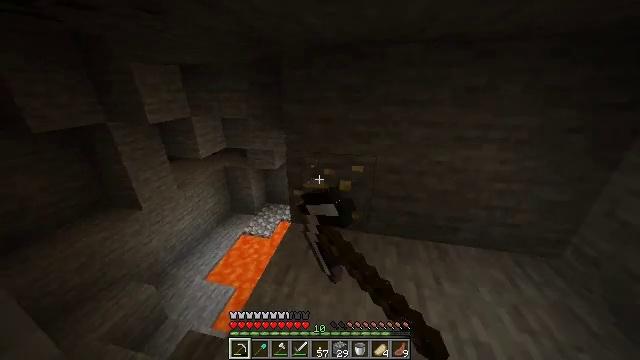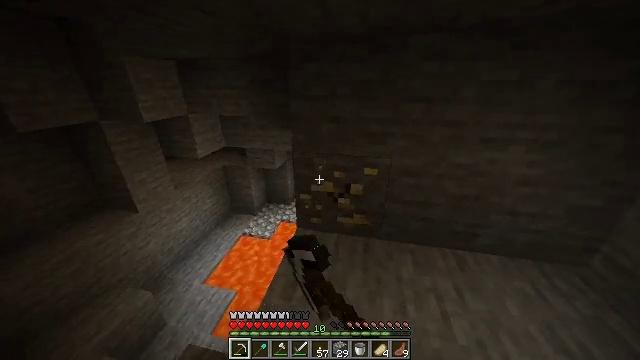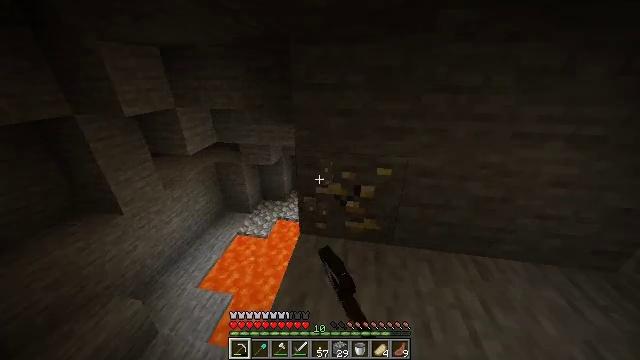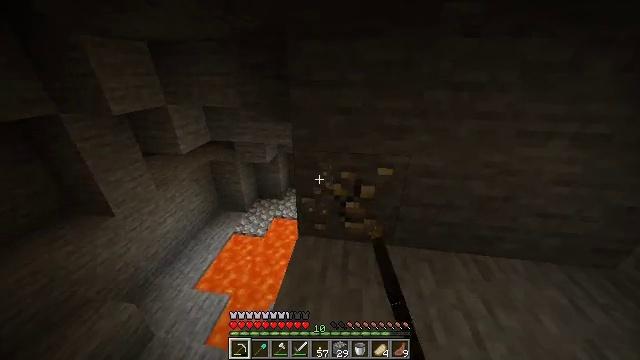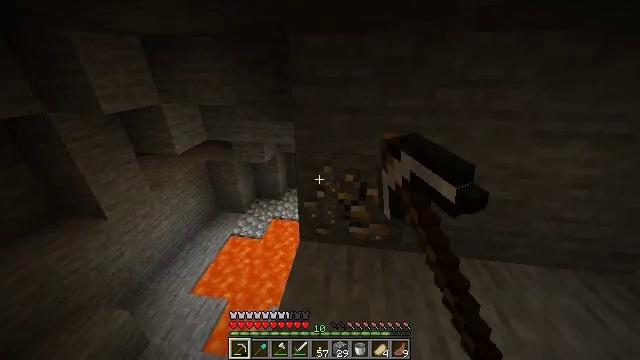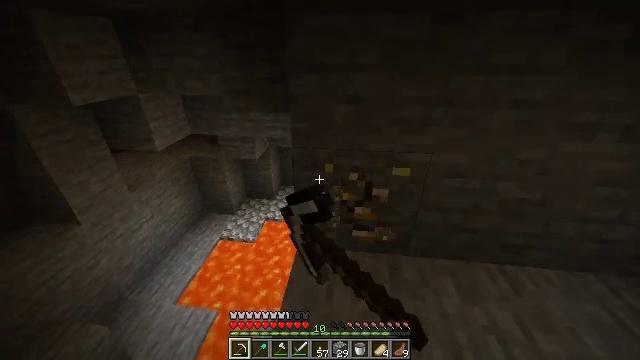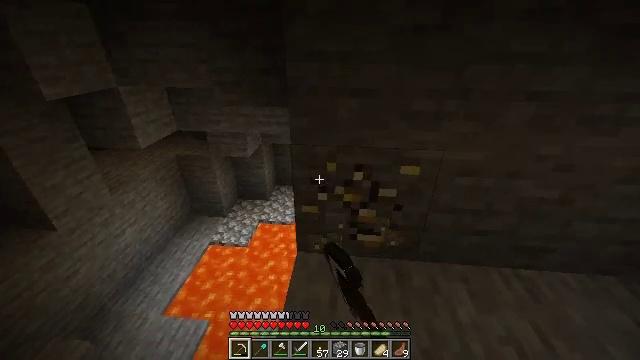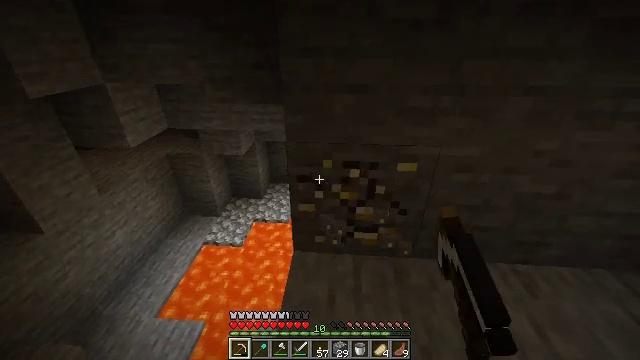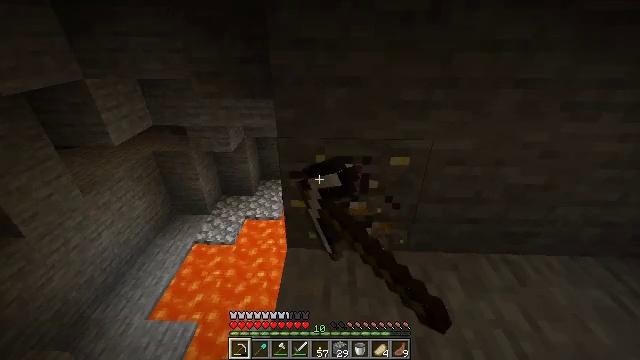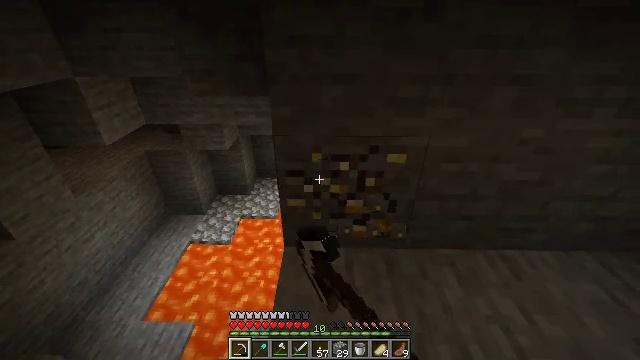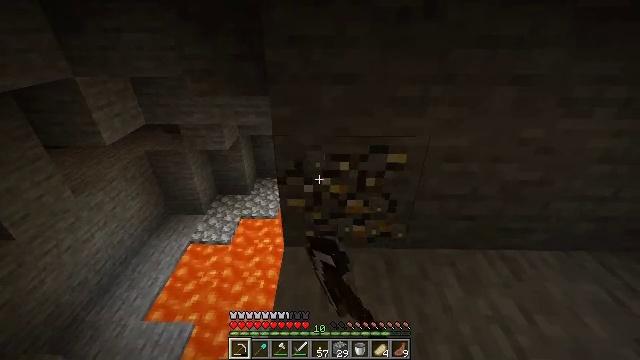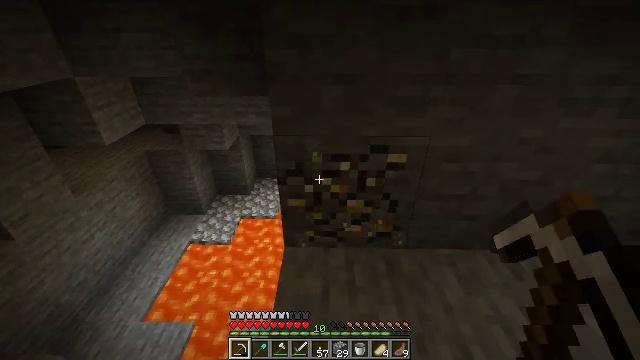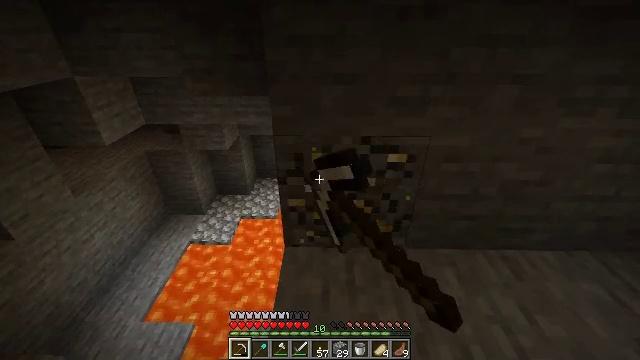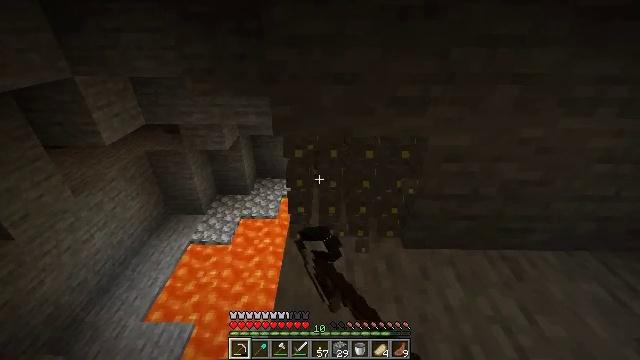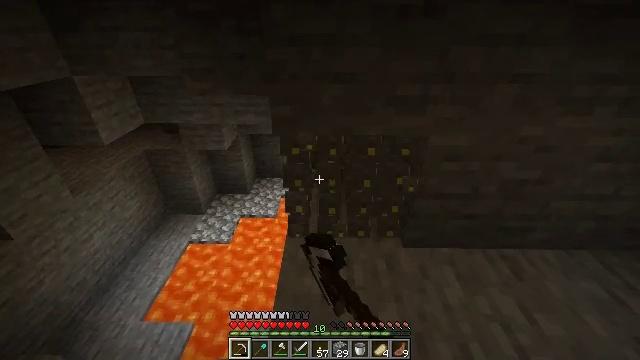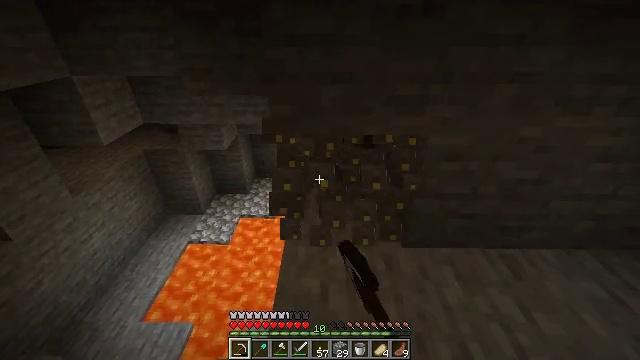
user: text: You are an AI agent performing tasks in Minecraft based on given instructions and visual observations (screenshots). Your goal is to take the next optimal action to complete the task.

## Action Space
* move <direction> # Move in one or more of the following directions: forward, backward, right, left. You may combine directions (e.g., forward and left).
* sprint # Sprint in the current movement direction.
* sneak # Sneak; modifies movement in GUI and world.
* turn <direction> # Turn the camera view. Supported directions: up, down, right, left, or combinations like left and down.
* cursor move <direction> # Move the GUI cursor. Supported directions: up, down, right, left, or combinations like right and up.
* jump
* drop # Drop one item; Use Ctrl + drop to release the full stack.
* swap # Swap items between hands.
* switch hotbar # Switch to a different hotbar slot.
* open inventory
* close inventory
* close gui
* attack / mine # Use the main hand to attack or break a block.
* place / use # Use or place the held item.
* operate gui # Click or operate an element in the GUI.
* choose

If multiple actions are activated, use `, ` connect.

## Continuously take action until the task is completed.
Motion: motion action
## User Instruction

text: Extract gold ore from the mine.
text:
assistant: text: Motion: move forward and move left, attack / mine
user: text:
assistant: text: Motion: move forward, turn right and down, attack / mine
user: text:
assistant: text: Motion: turn right, attack / mine
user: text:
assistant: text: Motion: attack / mine
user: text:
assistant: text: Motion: turn right, attack / mine
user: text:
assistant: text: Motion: turn right, attack / mine
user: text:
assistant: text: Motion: turn right, attack / mine
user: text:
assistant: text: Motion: turn right and down, attack / mine
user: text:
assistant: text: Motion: turn right, attack / mine
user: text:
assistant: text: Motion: attack / mine
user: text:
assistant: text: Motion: attack / mine
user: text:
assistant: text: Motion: attack / mine
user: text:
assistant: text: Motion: attack / mine
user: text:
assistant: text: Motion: attack / mine
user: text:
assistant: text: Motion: attack / mine
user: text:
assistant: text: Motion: attack / mine
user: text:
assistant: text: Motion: attack / mine
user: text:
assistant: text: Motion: attack / mine